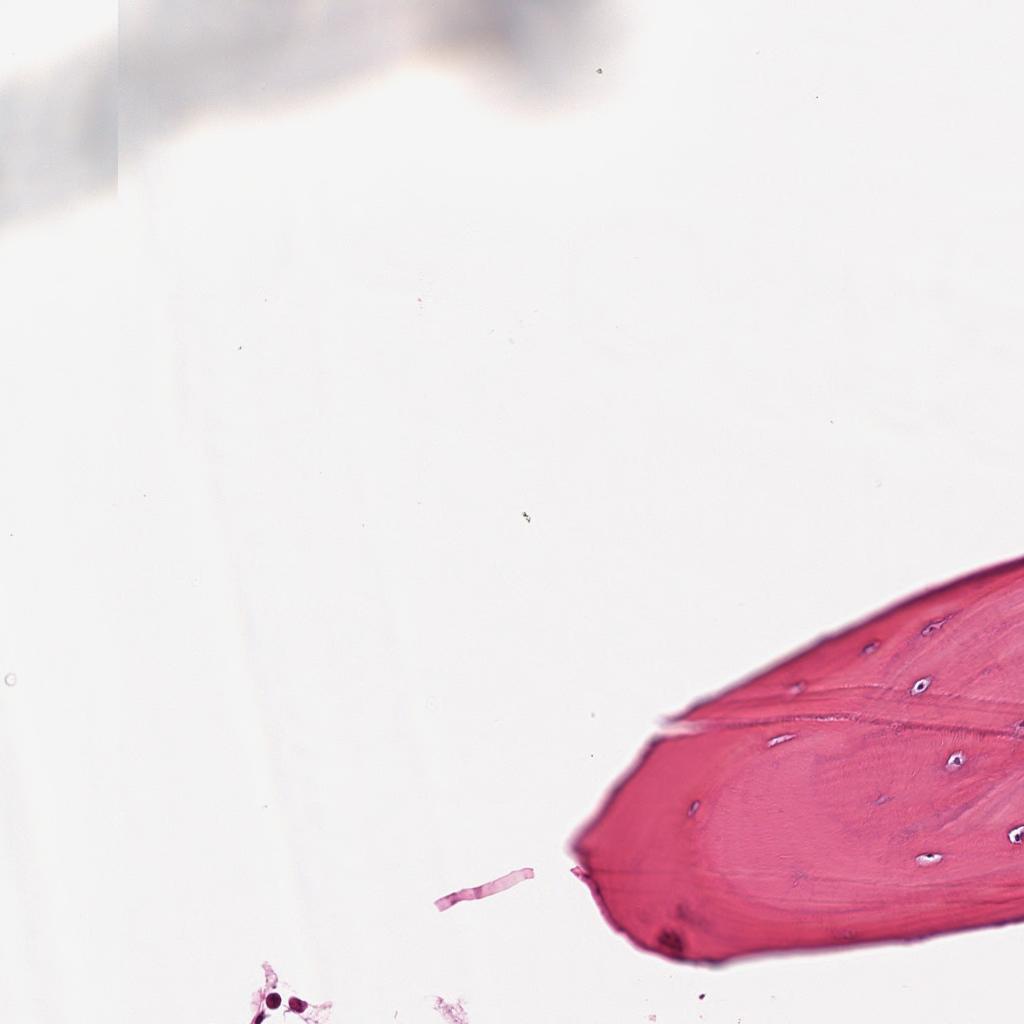
Label: Non-Tumor